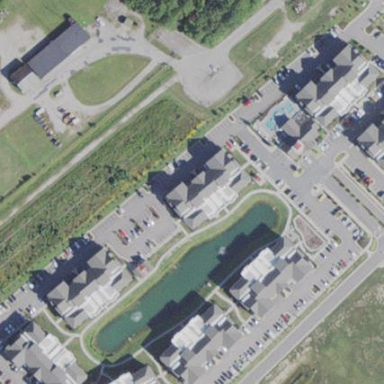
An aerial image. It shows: Residential area with apartments.